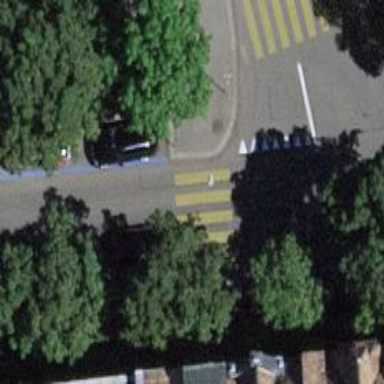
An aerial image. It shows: Secondary road with asphalt surface and separate sidewalk.